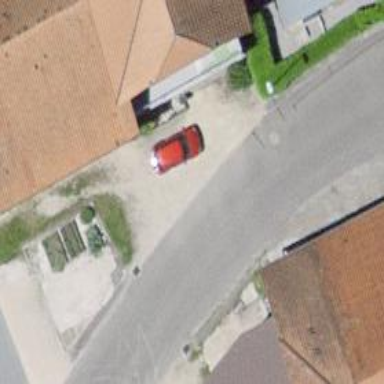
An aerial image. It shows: Residential road with concrete surface.